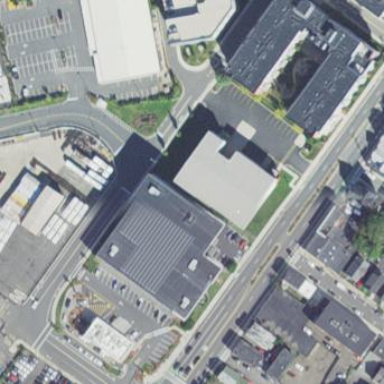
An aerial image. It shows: Building housing storage rental shop.